Question: I am using Excel's VLOOKUP() first time and I am having hard time with it. Here is the screenshot:

I wrote a formula to cell B8; '=VLOOKUP(C8, $A$2:$C$5, IF(C8 = "W", 2,3))'
I was expecting as a result 1, but I am getting the wrong result 0.25. Am I doing something wrong?
Thanks for the help!
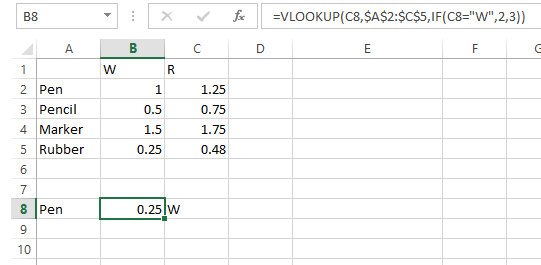
Answer: you were very close, vlookup takes teh lookup value first, so change the first C8 to A8
EDIT: As Barry Houdini points out in comments, also add FALSE as the fourth parameter